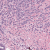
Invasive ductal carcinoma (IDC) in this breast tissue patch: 1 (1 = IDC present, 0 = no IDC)